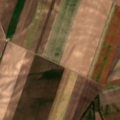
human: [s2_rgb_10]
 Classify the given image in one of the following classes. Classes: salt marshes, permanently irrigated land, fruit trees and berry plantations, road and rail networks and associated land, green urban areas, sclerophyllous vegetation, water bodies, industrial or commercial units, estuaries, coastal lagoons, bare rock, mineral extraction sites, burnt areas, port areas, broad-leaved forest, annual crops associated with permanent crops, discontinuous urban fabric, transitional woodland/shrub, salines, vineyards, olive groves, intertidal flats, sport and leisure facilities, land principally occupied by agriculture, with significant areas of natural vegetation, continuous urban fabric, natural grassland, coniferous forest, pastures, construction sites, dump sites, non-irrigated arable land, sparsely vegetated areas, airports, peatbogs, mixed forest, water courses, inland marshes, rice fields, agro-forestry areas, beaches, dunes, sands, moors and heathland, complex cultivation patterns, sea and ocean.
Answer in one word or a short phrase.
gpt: non-irrigated arable land